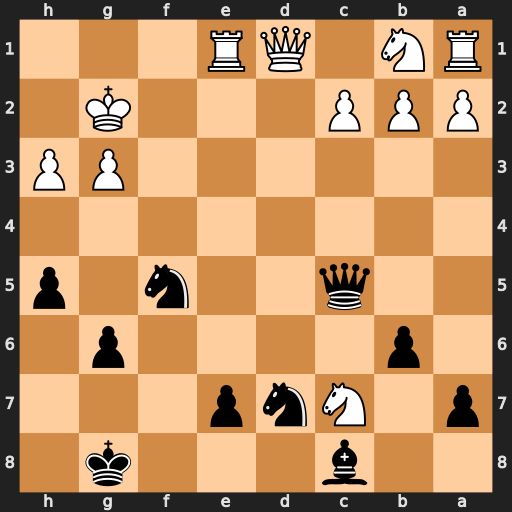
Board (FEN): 2b3k1/p1Nnp3/1p4p1/2q2n1p/8/6PP/PPP3K1/RN1QR3
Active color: b
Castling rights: -
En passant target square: -
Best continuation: Bb7+ Qd5+ Bxd5+